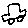
Label: car